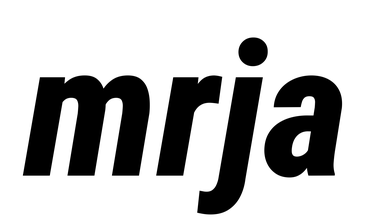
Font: Roboto-Italic_Condensed_ExtraBold_Italic